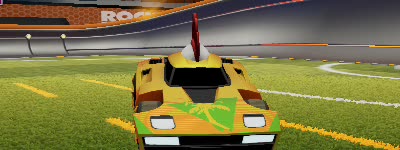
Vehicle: breakout